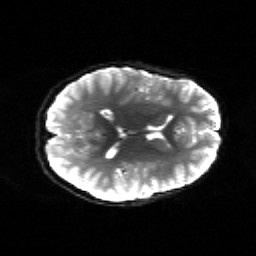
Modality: sbref
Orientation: axial
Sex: female
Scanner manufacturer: siemens
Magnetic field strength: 3 T
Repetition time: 5 s
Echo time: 0.071 s